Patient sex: M
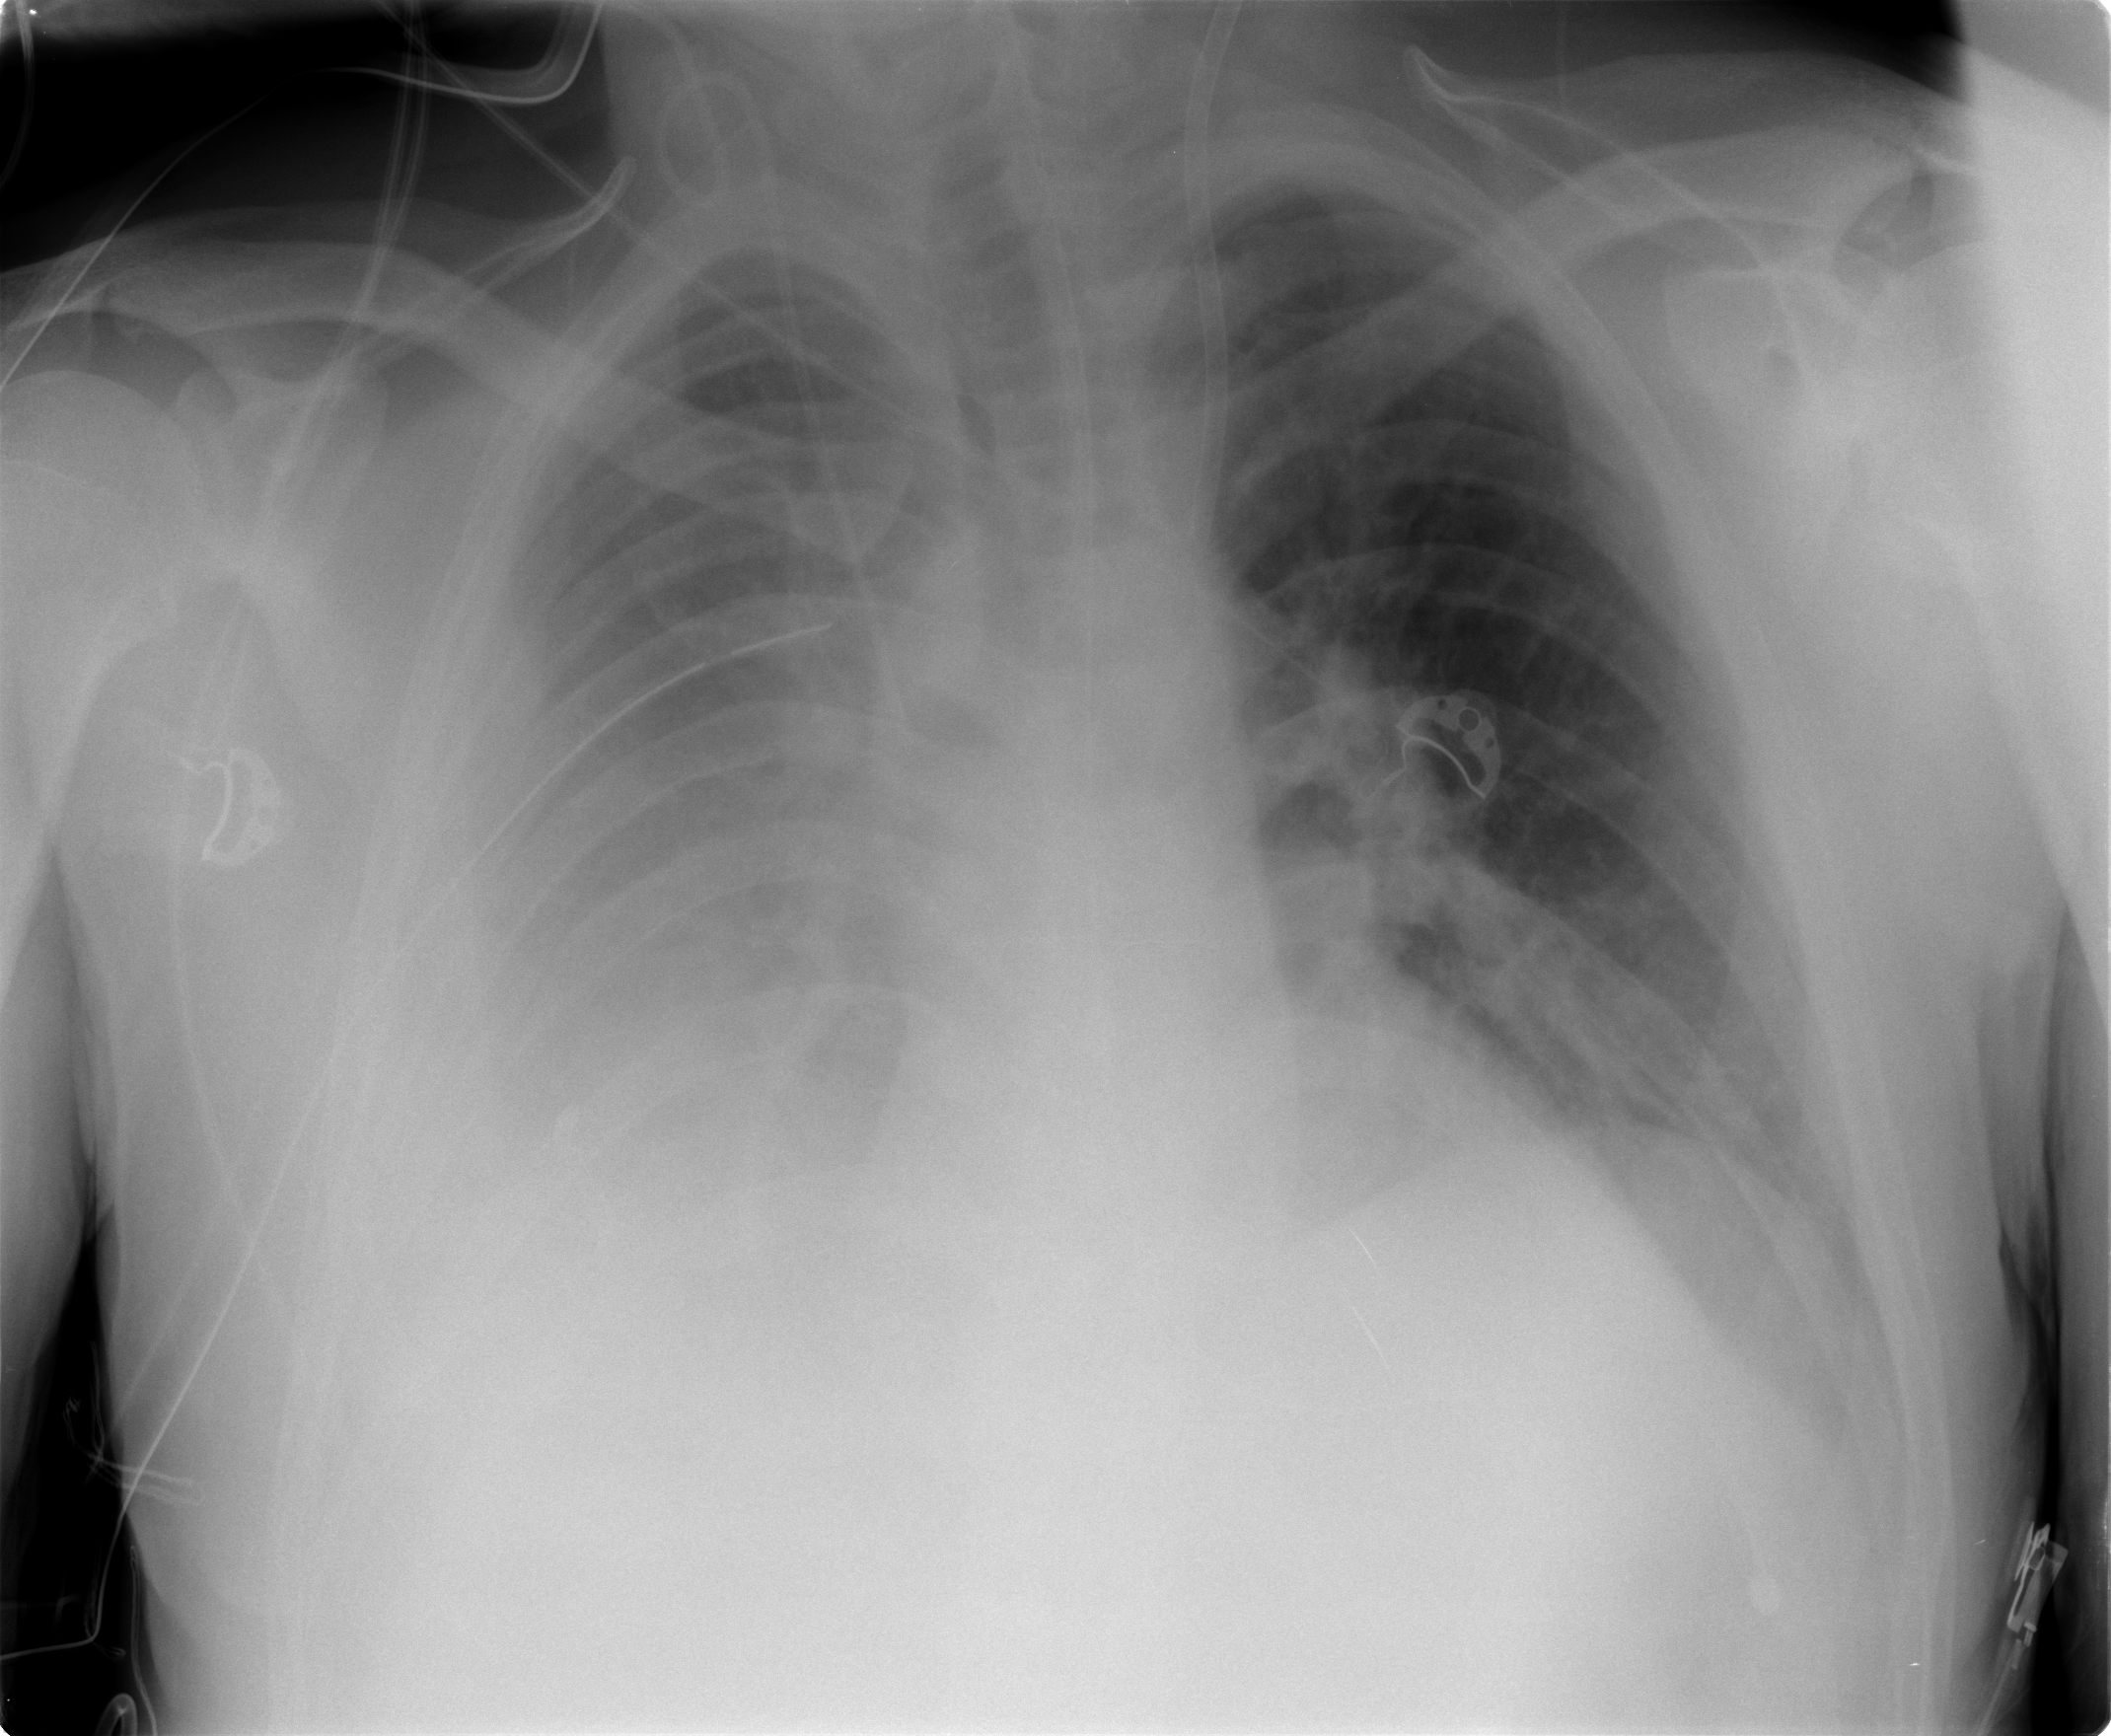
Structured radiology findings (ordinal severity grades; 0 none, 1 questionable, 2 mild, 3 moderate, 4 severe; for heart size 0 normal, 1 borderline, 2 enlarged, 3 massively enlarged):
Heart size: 0
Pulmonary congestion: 0
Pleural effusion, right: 3
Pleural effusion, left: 0
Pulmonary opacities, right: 0
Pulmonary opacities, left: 0
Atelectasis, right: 3
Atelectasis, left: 2